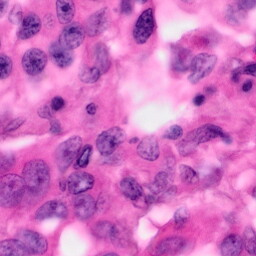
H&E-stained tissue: Pancreatic